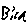
Label: bird